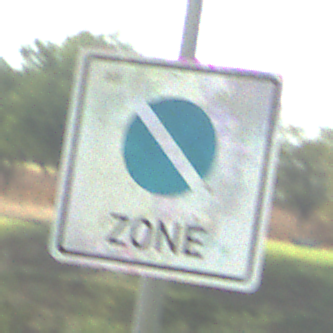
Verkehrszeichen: BeginnEingeschraenktesHalteverbotZone
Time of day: MorningAfternoon
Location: Outdoor (Nature)
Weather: PartlyCloudy
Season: NotSpecified
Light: Natural